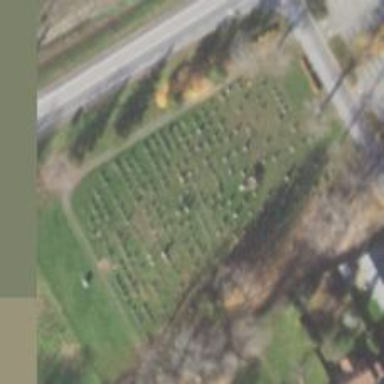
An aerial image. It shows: Cemetery.